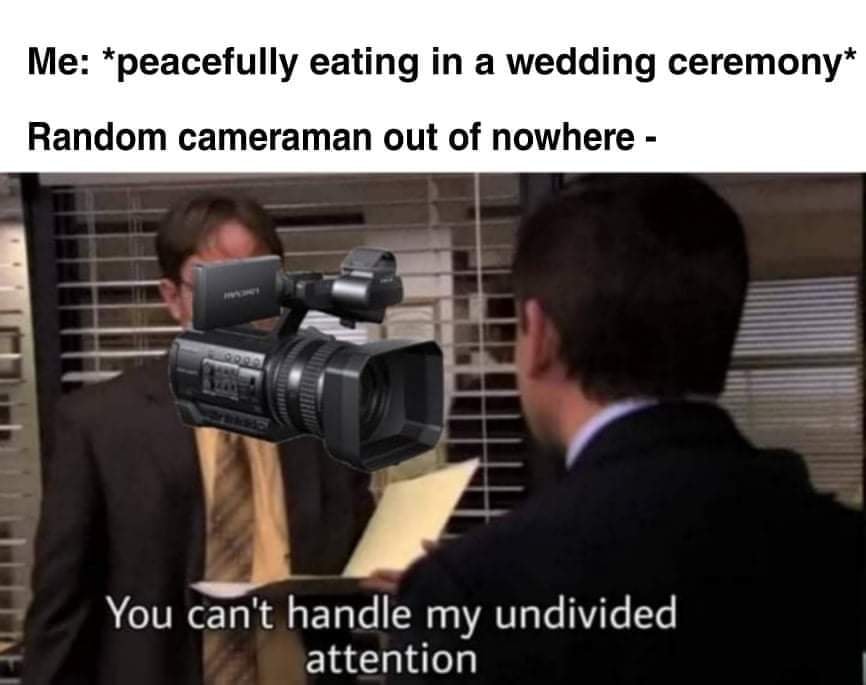
Caption: Me: *peacefully eating in a wedding ceremony*    Random cameraman out of nowhere -  You can't handle my undivided attention
Label: non-hate